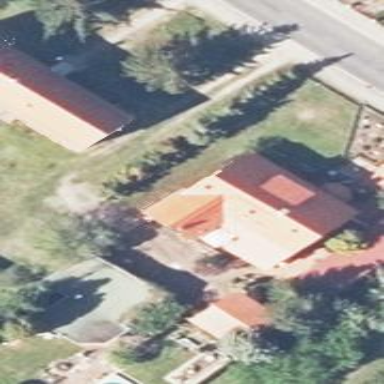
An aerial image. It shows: Simple house.